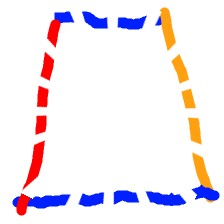
Shape: trapezoid